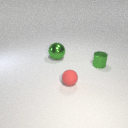
small green metal cylinder behind small red rubber sphere